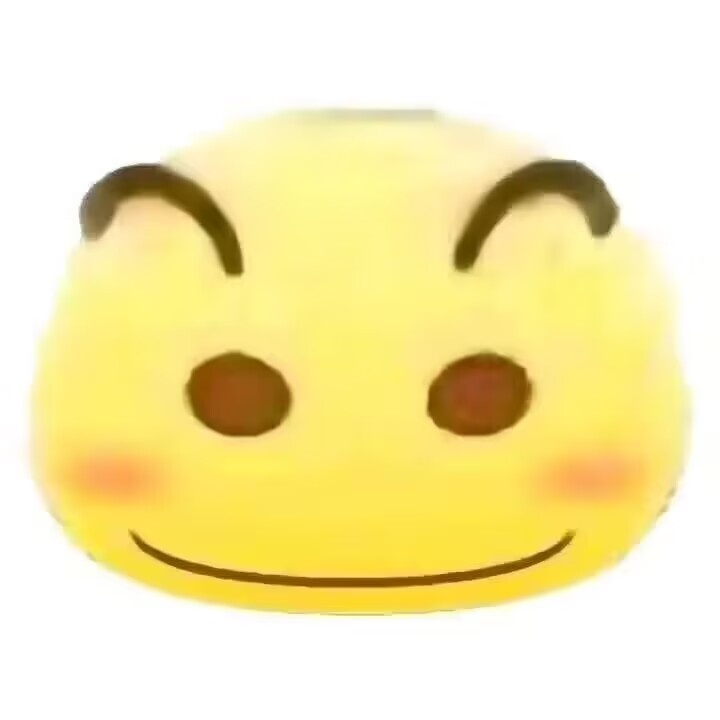
Label: emoji